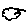
Label: cloud